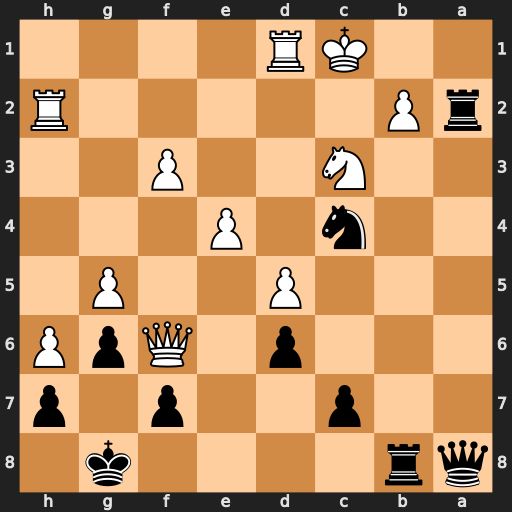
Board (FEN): qr4k1/2p2p1p/3p1QpP/3P2P1/2n1P3/2N2P2/rP5R/2KR4
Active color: b
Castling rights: -
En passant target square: -
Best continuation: Ra1+ Kc2 Rxb2+ Kd3 Rxd1+